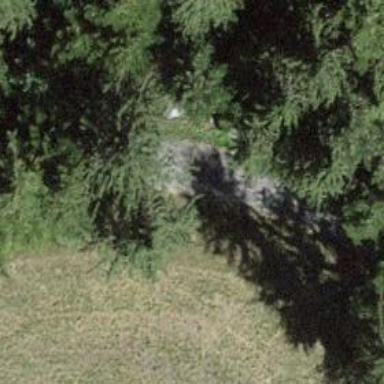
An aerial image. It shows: Driveway.